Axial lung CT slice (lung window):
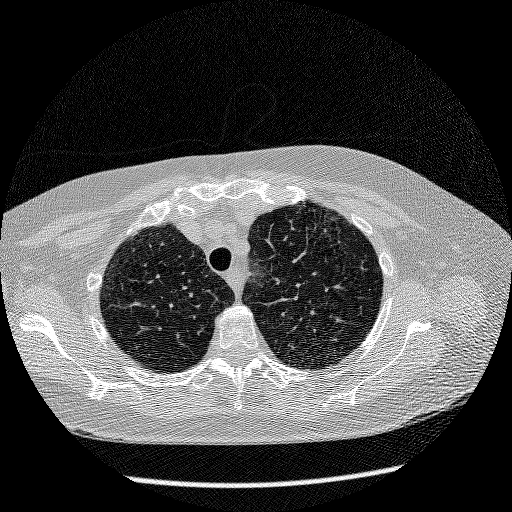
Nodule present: no